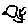
Label: bird